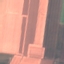
Land use / land cover class: AnnualCrop